Interaction volume radius: 5 \u00c5
Interaction volume height: 10 \u00c5
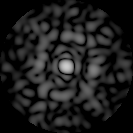
Disorder parameter: 0.8674